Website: bh-photo
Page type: address-validator
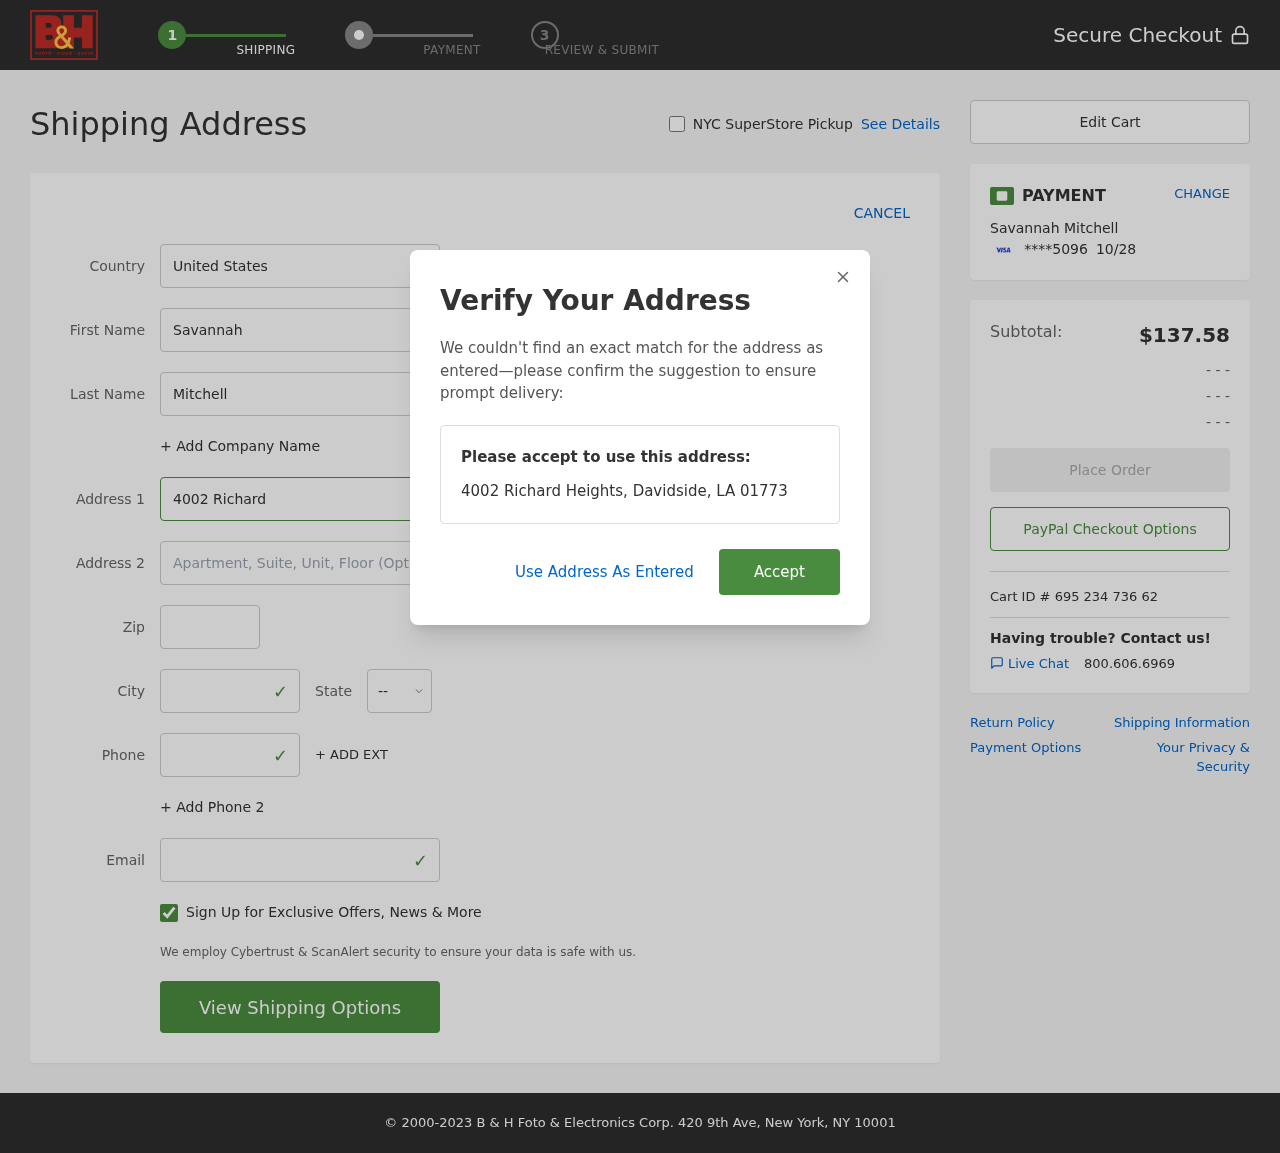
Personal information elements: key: PII_CARD_EXPIRY
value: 10/28
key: PII_CARD_LAST4
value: ****5096
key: PII_CITY
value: Davidside
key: PII_COUNTRY
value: United States
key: PII_EMAIL
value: smitchell@gmail.com
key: PII_FIRSTNAME
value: Savannah
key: PII_FULLNAME
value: Savannah Mitchell
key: PII_LASTNAME
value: Mitchell
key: PII_PHONE
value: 4156588301
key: PII_POSTCODE
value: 01773
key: PII_STATE_ABBR
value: LA
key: PII_STREET
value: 4002 Richard Heights
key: PII_STREET2
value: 138 Farmer Island
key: PII_CITY_STATE_ZIP
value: Davidside, LA 01773
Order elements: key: ORDER_SUBTOTAL
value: $137.58
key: ORDER_ID
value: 695 234 736 62